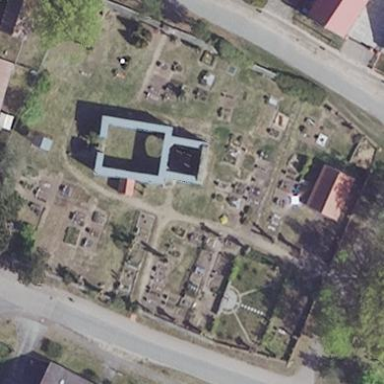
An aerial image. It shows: Grave yard.